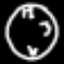
Label: clock